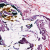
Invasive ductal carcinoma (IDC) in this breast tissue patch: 0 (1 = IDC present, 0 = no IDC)